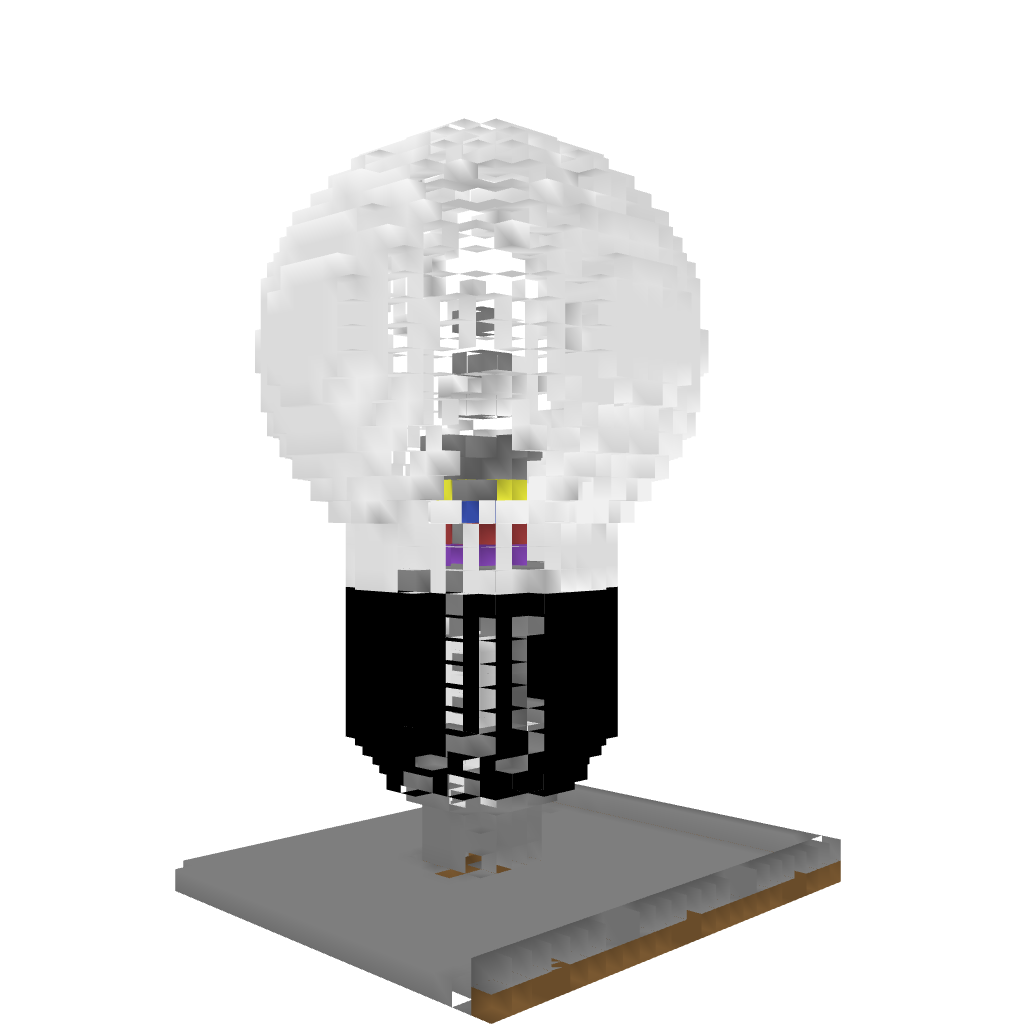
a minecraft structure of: Giant Working Redstone Lightbulb! high quality